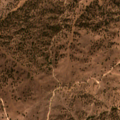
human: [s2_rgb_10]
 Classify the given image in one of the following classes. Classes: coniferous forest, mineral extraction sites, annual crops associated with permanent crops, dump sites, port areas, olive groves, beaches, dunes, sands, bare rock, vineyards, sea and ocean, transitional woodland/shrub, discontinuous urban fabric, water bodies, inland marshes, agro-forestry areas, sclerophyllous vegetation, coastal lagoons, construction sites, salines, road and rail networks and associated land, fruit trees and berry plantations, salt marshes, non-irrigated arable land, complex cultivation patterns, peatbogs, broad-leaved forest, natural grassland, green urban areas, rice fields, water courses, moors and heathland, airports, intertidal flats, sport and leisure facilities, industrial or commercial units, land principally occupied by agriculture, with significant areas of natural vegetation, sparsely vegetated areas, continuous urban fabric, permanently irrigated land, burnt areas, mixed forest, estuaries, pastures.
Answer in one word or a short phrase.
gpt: pastures, agro-forestry areas